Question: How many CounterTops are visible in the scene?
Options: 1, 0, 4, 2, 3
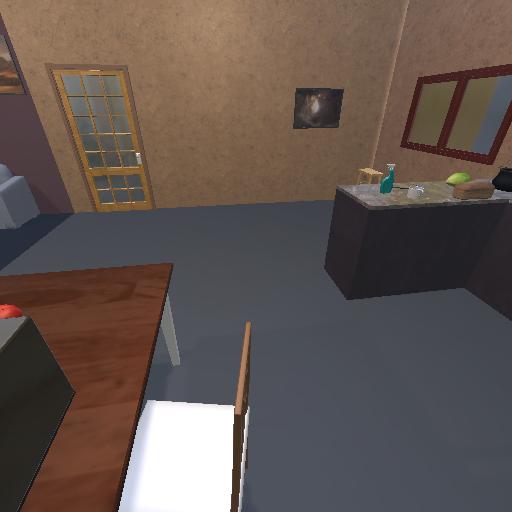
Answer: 1